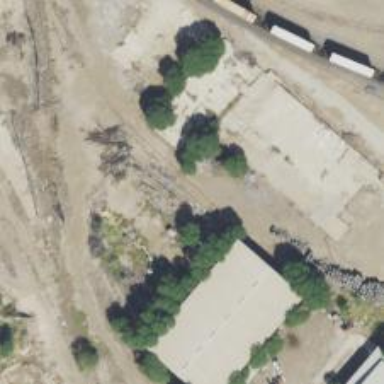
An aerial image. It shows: Railway yard.